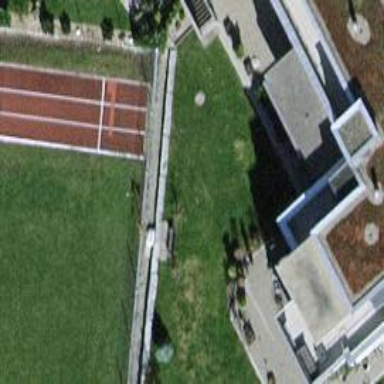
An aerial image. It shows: Athletic track located in leisure land area.